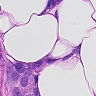
Metastatic tissue present: no